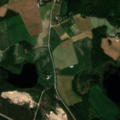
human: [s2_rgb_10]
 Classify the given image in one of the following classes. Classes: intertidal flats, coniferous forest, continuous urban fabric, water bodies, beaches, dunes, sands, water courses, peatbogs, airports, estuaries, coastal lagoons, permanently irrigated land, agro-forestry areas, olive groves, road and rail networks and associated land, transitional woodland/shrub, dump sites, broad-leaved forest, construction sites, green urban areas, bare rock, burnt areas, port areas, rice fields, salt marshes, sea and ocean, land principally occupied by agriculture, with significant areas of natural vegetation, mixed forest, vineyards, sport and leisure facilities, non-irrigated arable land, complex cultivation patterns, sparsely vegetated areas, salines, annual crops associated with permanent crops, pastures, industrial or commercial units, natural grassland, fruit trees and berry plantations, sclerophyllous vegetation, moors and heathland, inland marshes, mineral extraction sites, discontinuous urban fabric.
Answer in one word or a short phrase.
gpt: non-irrigated arable land, land principally occupied by agriculture, with significant areas of natural vegetation, mixed forest, transitional woodland/shrub, water bodies